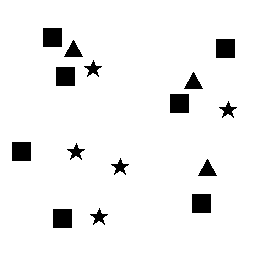
Squares: 7
Triangles: 3
Stars: 5
Total shapes: 15